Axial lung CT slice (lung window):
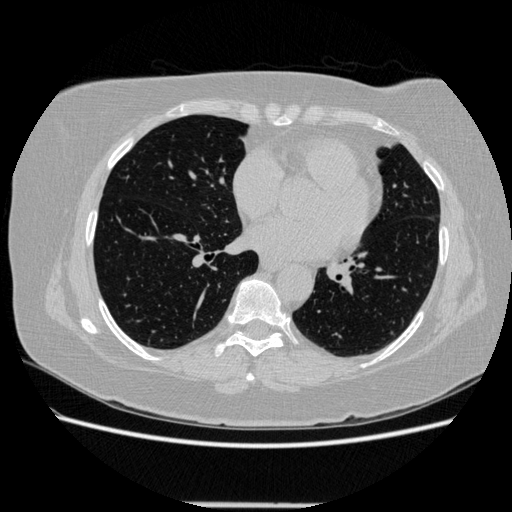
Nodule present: no